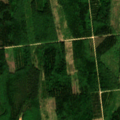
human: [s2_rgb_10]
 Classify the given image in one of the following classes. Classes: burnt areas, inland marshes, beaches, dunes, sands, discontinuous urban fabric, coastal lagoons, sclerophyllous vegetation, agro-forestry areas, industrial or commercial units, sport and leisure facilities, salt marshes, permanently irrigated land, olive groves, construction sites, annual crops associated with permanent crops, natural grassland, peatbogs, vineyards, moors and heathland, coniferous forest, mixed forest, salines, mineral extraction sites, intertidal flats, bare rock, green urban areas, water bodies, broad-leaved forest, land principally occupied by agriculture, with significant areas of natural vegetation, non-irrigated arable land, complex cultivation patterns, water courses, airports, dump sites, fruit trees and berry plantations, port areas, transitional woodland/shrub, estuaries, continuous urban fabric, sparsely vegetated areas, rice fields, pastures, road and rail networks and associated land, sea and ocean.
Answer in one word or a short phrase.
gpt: coniferous forest, mixed forest, transitional woodland/shrub